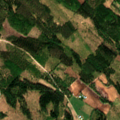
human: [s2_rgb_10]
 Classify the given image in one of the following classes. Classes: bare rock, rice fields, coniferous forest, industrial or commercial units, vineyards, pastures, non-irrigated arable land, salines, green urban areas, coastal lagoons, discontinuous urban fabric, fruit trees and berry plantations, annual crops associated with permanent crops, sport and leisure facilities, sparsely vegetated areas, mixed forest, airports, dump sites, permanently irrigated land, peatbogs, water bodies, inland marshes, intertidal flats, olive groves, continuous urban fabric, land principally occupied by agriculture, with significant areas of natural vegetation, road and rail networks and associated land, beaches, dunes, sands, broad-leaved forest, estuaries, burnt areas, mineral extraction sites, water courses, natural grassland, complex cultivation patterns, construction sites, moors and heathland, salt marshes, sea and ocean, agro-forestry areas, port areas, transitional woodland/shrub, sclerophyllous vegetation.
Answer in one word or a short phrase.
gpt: land principally occupied by agriculture, with significant areas of natural vegetation, mixed forest, transitional woodland/shrub